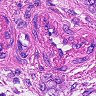
Metastatic tissue present: yes